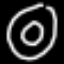
Label: donut